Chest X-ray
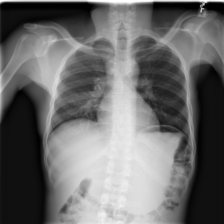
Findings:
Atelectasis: negative
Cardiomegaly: negative
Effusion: negative
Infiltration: negative
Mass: negative
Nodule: negative
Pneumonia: negative
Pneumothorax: negative
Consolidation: negative
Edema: negative
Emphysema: negative
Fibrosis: negative
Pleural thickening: negative
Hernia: negative